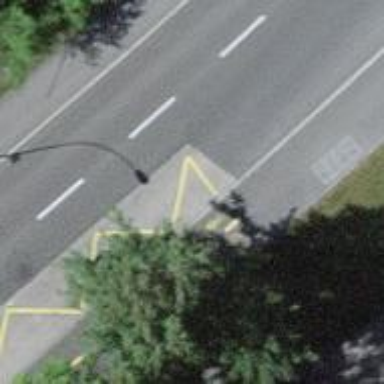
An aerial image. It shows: Public transport stop position.